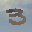
Label: 3